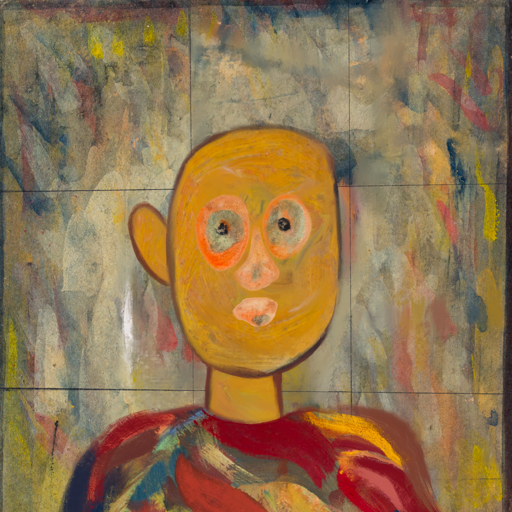
Background: GypsyMother, Head And Neck Front: After_Raid, Face Front: Childish, Bust: Mother_And_Son_Son, Hair Front: Blank, Head Accessory: Blank, Second Necklace: Blank, Necklace: Blank, Baby: Blank